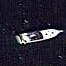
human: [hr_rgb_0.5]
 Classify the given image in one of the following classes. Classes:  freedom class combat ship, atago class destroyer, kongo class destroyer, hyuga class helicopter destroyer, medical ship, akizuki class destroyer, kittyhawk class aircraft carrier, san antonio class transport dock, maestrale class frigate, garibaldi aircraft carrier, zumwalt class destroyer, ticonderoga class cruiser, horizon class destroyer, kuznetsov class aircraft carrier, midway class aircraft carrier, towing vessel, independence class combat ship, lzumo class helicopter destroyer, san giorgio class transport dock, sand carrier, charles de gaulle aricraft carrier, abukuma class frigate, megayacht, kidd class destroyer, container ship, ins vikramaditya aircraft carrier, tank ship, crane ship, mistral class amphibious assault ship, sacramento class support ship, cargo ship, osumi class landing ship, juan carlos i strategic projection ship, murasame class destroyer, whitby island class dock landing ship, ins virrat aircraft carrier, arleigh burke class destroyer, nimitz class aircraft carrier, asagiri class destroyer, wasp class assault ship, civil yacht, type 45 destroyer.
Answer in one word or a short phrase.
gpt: Civil yacht